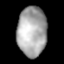
Tissue: lung
Cell type: Myeloid cells
Senescence score: 0.2351
Nuclear area (px): 1437
Mean DAPI intensity: 167.264